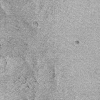
Atmospheric dust classification: not_dusty